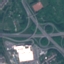
Land use / land cover: Highway